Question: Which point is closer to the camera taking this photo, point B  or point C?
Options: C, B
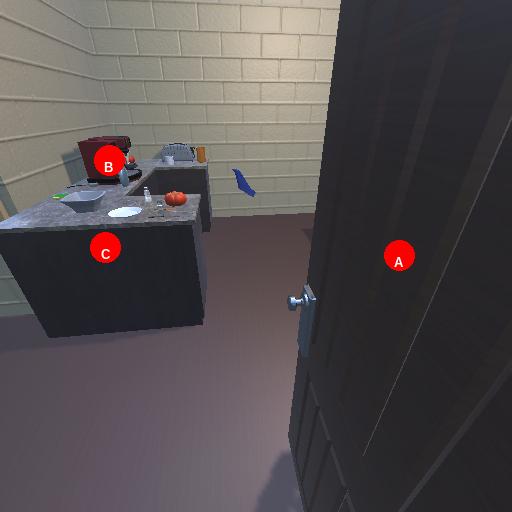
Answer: C